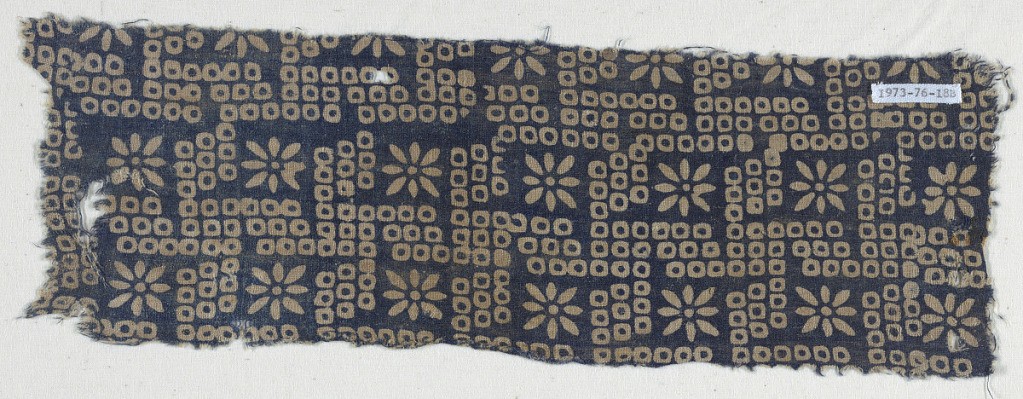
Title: Textile
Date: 15th–18th century
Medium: cotton Technique: resist-printed on plain weave
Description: Simple floral motif within a grid of S-shapes and rosettes. White design on blue ground.